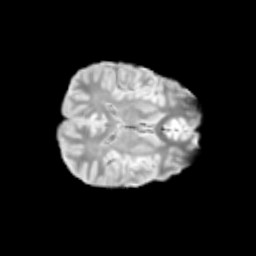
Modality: T2w
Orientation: axial
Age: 11
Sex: male
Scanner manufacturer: siemens
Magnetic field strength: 3 T
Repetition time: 3.8 s
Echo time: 0.07 s